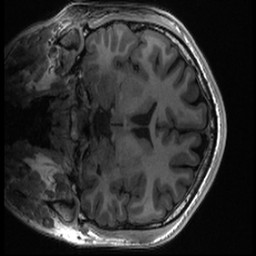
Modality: T1w
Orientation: coronal
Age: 18
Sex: female